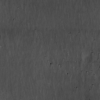
Label: not_dusty